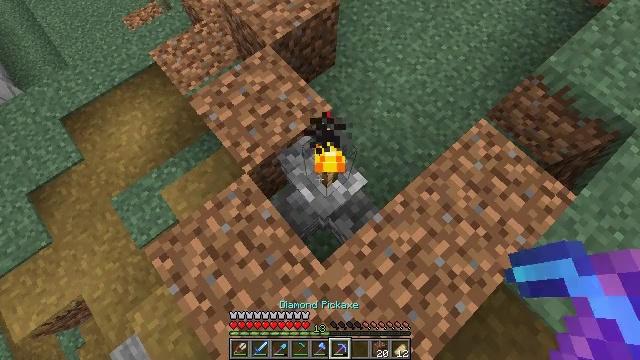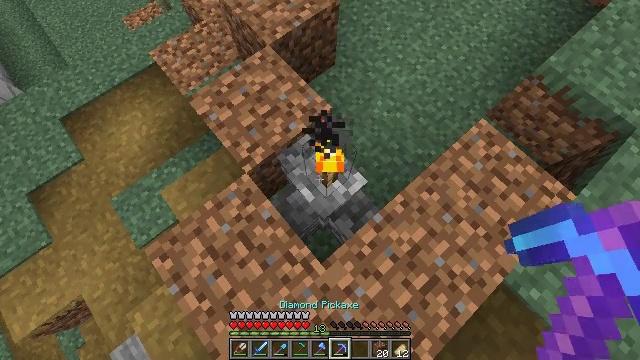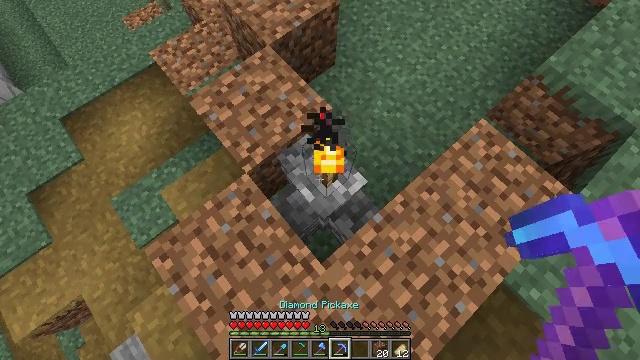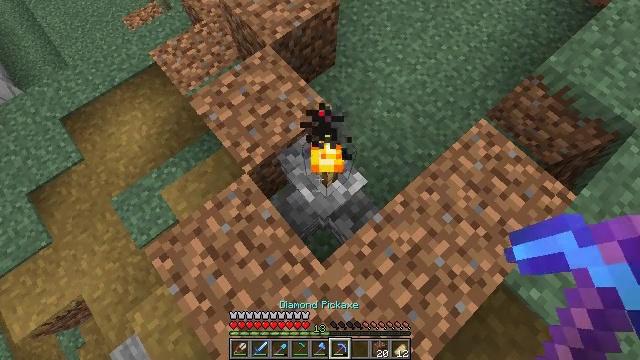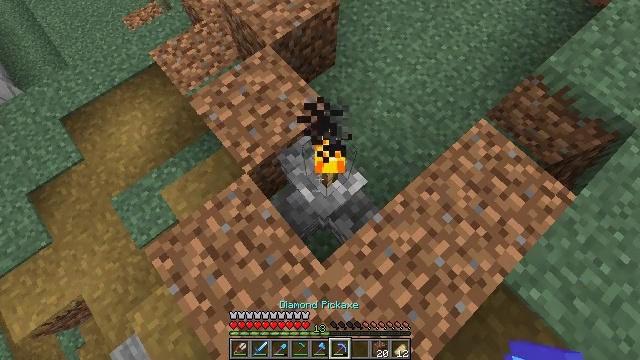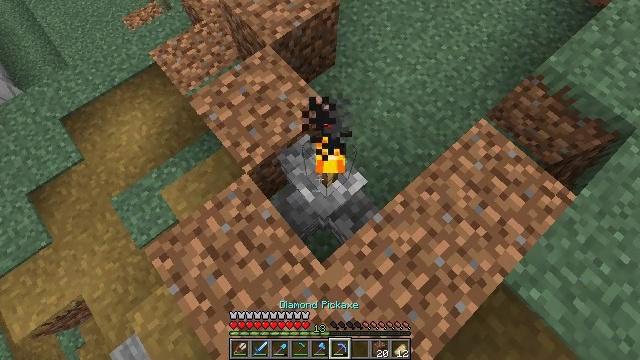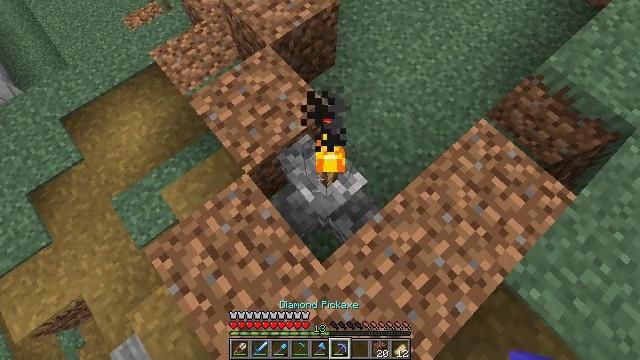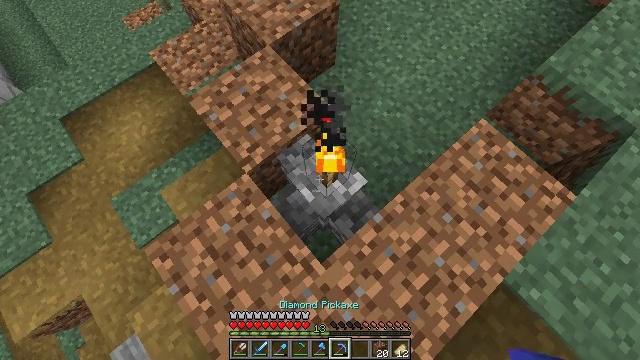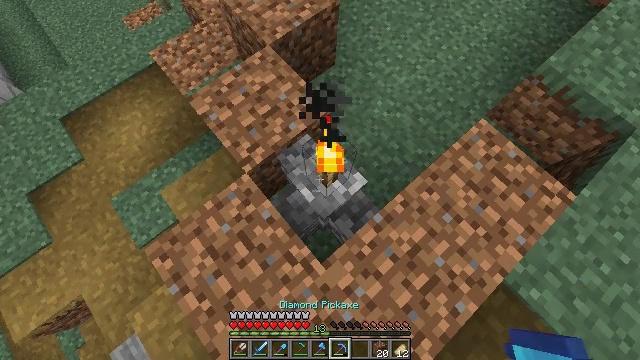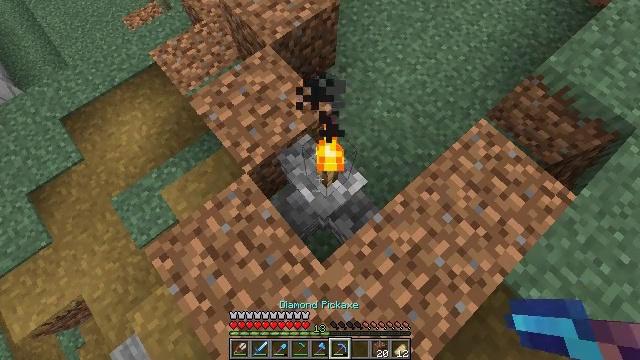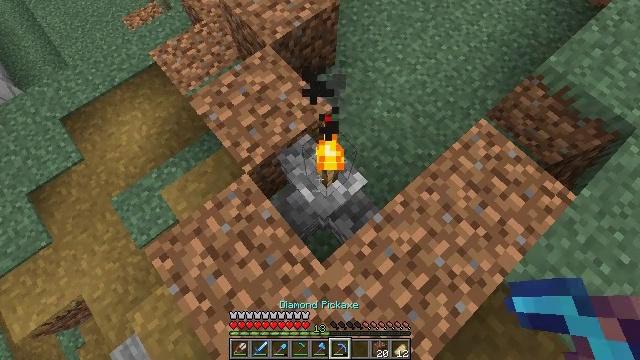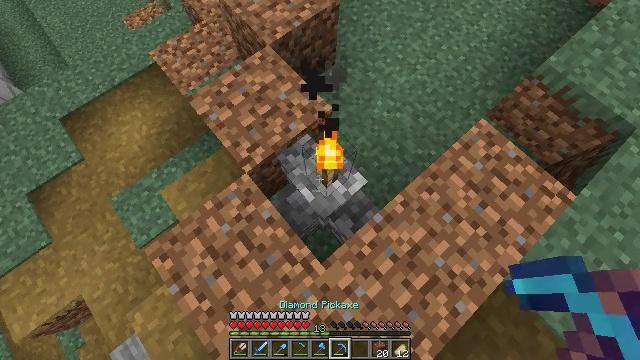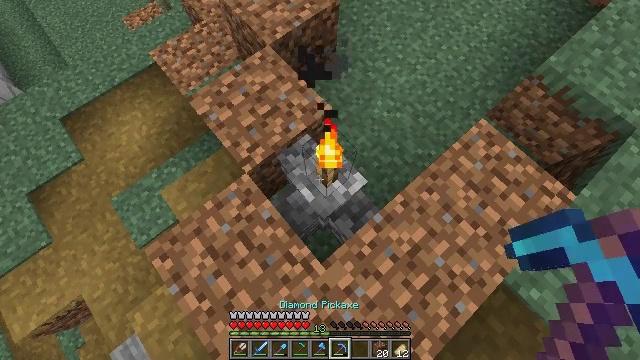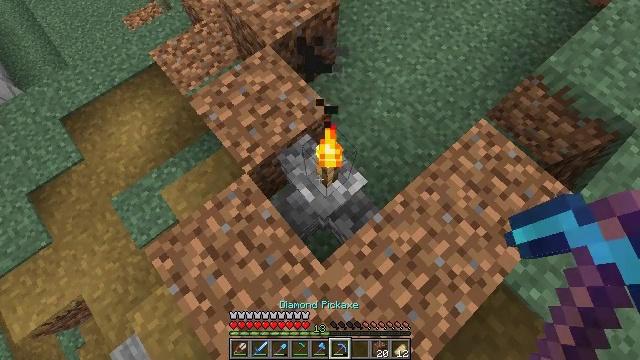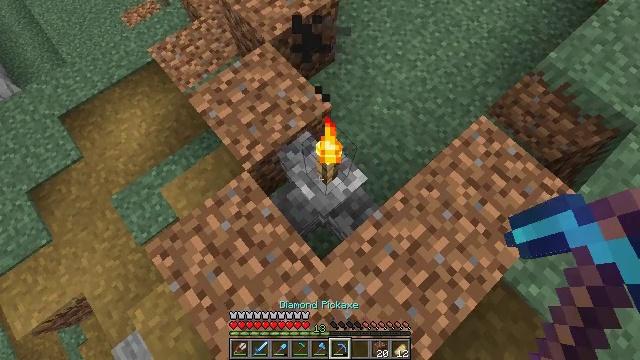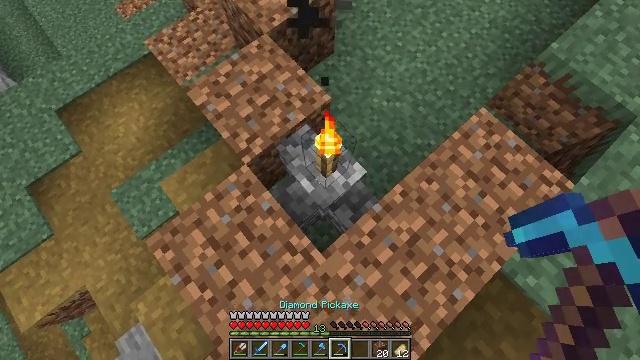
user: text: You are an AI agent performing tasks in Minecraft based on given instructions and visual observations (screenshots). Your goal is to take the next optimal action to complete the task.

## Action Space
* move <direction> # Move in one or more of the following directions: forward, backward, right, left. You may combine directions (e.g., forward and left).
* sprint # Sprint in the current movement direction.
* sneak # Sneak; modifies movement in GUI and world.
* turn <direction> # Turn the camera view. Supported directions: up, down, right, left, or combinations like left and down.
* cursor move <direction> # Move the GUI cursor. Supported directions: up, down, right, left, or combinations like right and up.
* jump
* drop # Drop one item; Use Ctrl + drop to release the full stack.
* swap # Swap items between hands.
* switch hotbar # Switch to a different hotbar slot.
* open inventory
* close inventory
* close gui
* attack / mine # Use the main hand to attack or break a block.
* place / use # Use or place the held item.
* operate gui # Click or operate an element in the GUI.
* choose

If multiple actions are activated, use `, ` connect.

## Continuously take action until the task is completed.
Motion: motion action
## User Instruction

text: Mine the cobblestone wall for materials.
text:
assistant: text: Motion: no_op
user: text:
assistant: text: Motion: no_op
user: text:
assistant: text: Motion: no_op
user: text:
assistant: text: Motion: no_op
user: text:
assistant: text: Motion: no_op
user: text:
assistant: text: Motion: no_op
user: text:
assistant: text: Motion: no_op
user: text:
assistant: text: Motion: no_op
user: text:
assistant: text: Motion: no_op
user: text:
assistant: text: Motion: no_op
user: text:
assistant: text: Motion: no_op
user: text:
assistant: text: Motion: no_op
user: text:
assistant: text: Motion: no_op
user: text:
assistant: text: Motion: no_op
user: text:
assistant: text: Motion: turn down
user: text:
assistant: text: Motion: no_op
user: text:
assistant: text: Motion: no_op
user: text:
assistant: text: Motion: no_op
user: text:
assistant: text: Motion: attack / mine
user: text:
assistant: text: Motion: attack / mine
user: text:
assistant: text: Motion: attack / mine
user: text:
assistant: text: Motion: attack / mine
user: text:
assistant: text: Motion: attack / mine
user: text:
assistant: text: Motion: attack / mine
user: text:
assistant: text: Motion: attack / mine
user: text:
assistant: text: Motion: attack / mine
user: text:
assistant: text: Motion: attack / mine
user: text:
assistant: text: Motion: attack / mine